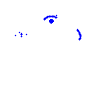
Particle: kaon